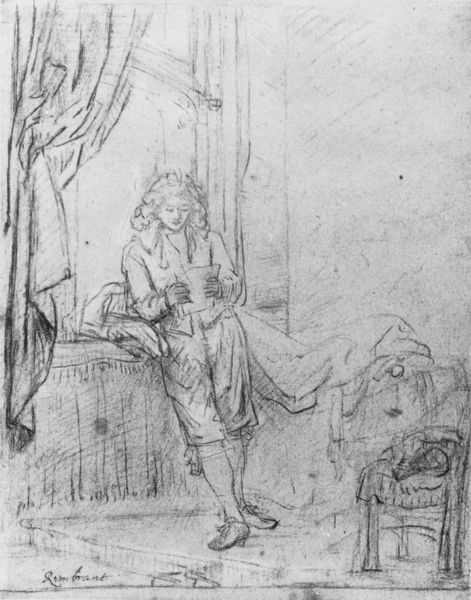
Titel: Jan Six (Zeichnung)
Künstler: Harmensz van Rijn Rembrandt
Institution: Amsterdam, Sammlung Six
Schlagwörter: mann, umhang, fenster, grau, skizze, stuhl, zeichnung, hose, rembrandt, vorhang, haare, person, locken, perücke, papier, schuhe, hocker, tapete, lesen, bett, kohle, bleistift, jüngling, brief, gedicht, nachricht